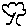
Label: tree